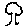
Label: tree